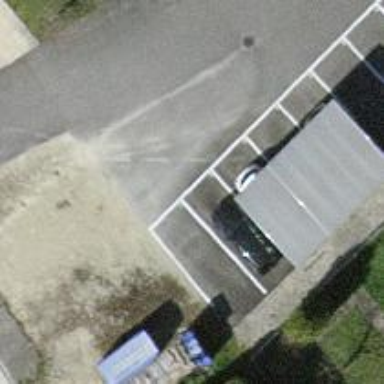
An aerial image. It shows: Shed.